Aerial crown-view tile of a tropical tree (Barro Colorado Island, Panama), acquired 20240716:
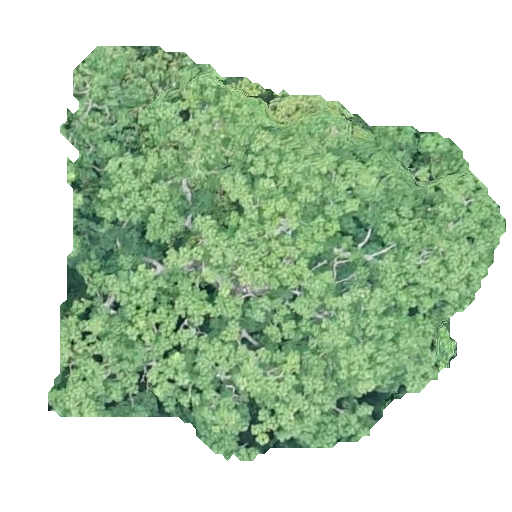
Species: Alseis blackiana
GBIF accepted scientific name: Alseis blackiana
Crown area: 211.455 m²